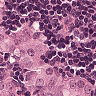
Metastatic tissue present: yes